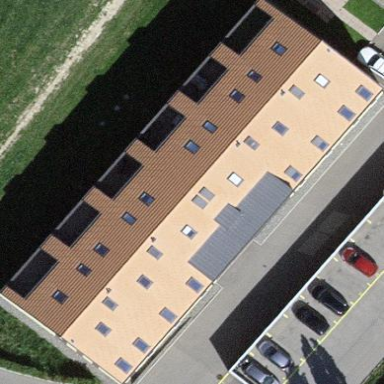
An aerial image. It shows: Image showing building with apartments.